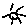
Label: sun